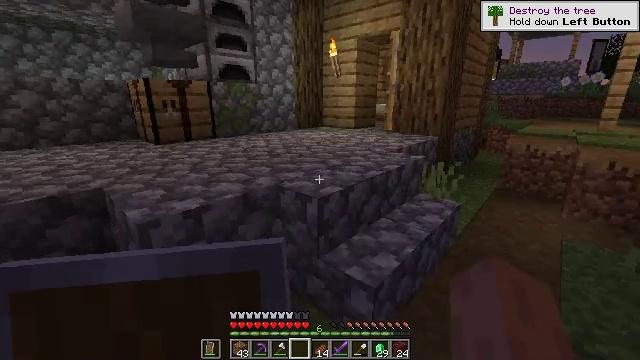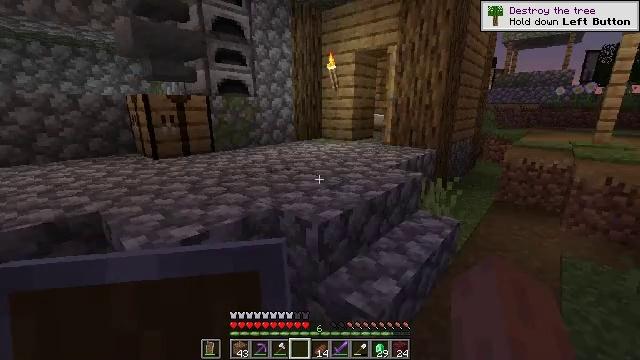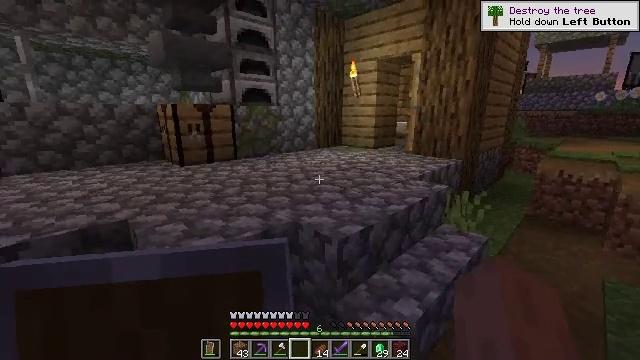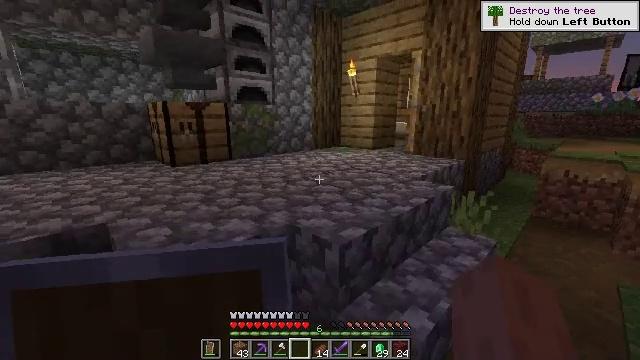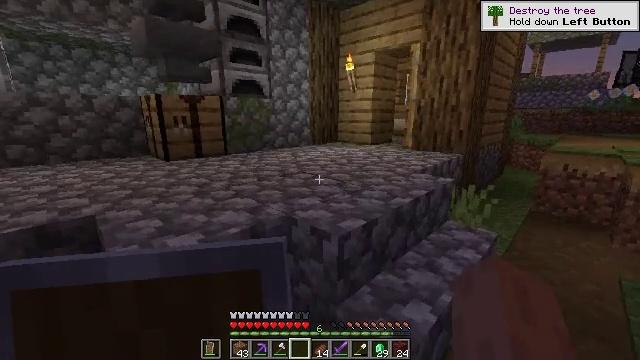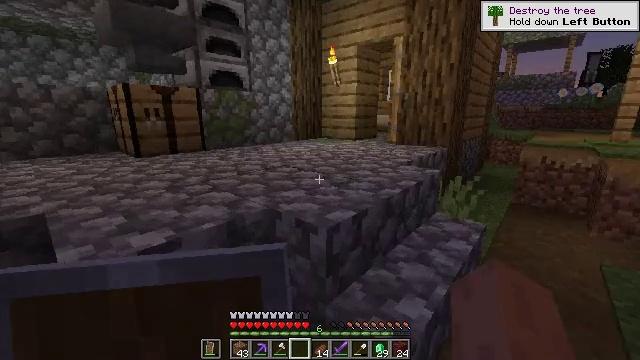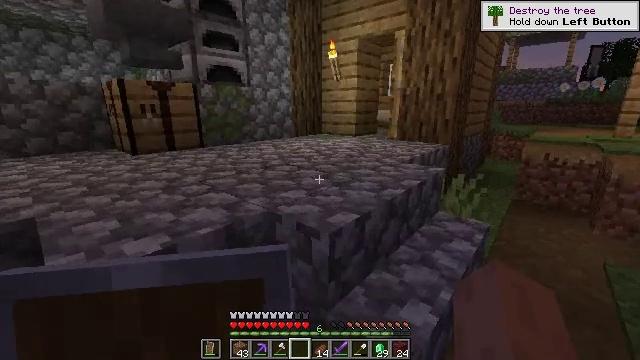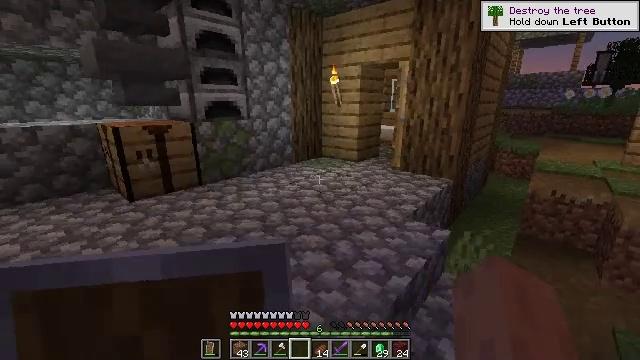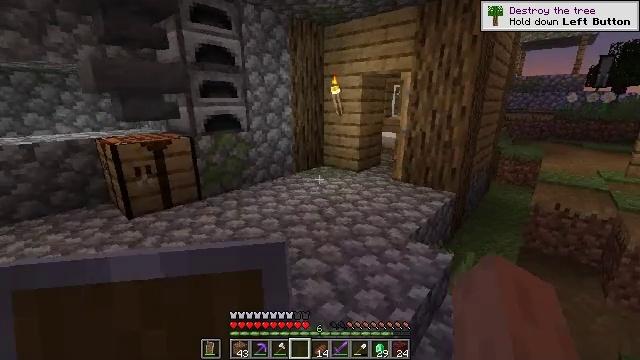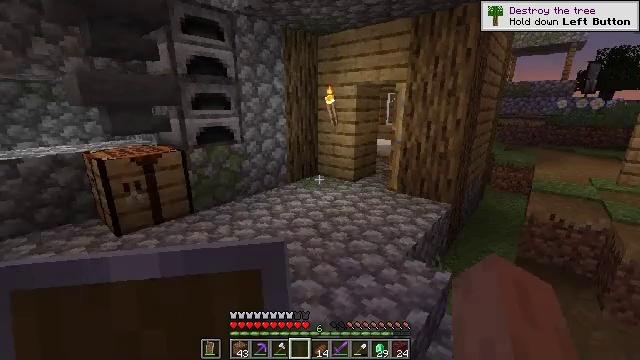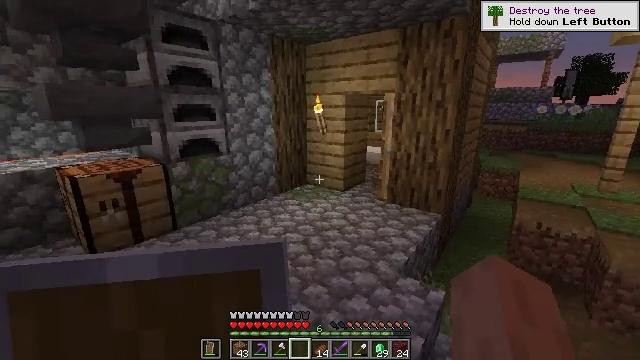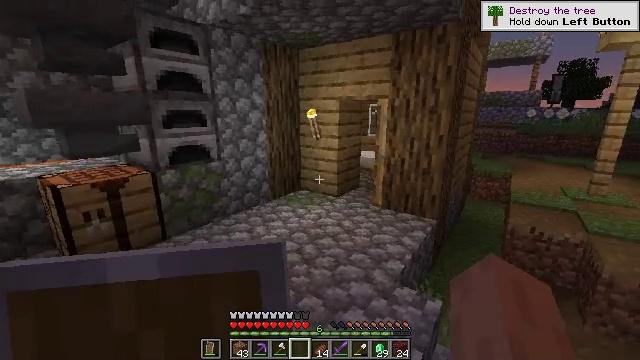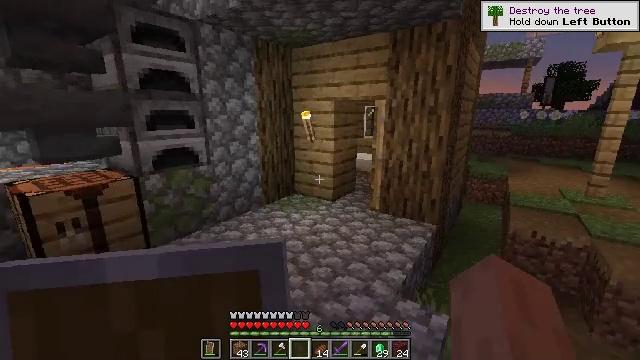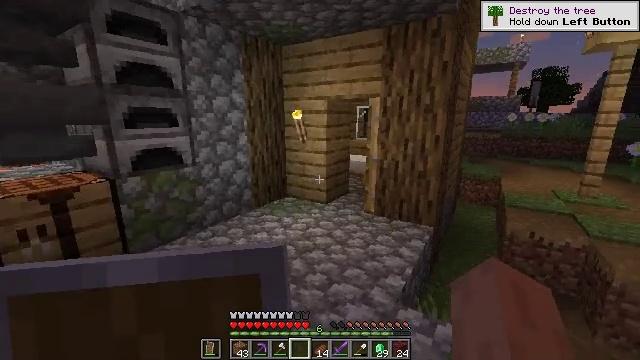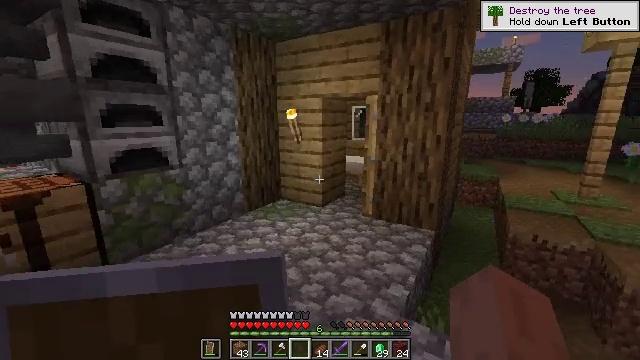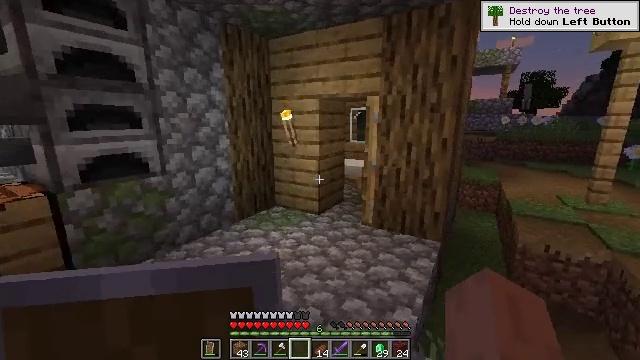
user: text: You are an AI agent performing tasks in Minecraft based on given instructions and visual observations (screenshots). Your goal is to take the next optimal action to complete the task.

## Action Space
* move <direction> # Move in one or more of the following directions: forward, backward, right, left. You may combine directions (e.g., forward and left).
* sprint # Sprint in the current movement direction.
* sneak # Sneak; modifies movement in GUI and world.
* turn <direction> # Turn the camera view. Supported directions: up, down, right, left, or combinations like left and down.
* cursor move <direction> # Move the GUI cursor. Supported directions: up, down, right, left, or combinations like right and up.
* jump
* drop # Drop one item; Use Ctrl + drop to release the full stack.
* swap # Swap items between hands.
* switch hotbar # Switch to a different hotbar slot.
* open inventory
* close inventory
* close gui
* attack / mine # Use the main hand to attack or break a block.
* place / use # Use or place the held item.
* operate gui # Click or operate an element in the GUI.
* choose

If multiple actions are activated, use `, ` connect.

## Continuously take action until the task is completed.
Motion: motion action
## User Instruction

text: Refine ancient debris to craft netherite scrap.
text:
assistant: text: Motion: move forward, turn up
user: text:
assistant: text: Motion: move forward, turn left and up
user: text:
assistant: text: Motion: move forward
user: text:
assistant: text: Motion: move forward
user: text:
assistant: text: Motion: move forward, turn right
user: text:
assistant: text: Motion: move forward, turn down, jump
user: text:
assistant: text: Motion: move forward, turn down, jump
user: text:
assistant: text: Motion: move forward, jump
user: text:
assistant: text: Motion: move forward, turn right
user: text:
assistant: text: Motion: move forward, turn right
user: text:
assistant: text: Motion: move forward, turn right
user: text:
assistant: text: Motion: move forward, turn right
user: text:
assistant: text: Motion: move forward, turn right
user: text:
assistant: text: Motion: move forward, turn right
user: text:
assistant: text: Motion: move forward
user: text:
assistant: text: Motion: move forward
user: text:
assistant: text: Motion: move forward
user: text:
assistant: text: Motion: move forward
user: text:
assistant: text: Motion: move forward
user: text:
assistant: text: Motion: move forward
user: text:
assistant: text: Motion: move forward
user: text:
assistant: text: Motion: move forward, turn right
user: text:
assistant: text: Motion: move forward
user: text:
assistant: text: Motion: move forward
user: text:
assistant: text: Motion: move forward
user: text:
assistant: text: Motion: move forward, turn down
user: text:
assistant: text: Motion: move forward, turn right and down
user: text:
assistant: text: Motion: move forward
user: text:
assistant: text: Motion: move forward, turn right and down
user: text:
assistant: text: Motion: move forward, turn right and down